Question: I have to get Data from this URL <URL>.
Now i am working with these API
<URL>
So I've already this code below to work

This is my base URL:
> Gson gson = new GsonBuilder().setDateFormat("yyyy-MM-dd'T'HH:mm:ssZ").create();
'''
Retrofit retrofit = new Retrofit.Builder()
.baseUrl("http://api.openweathermap.org/data/2.5/")
.addConverterFactory(GsonConverterFactory.create(gson))
.build();
'''
Does anyone know how to pass cityName as a Parameter?
Ps. Retrofit2
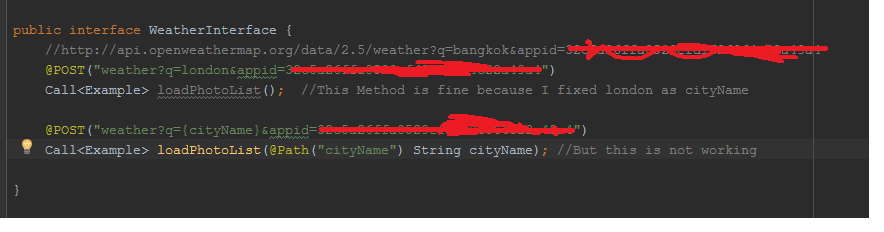
Answer: you can use parameter to provide any parameter like
'''
@GET("weather")
Call<WeatherEnt> getWeatherData(@Query("q") String query,
@Query("units") String units,
@Query("appid") String appid);
'''
and pass cityName and other values (as if you're required) in these parameter when calling this end point